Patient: sex F, age 58
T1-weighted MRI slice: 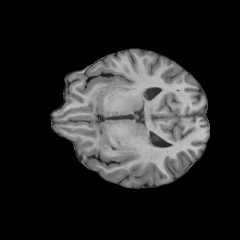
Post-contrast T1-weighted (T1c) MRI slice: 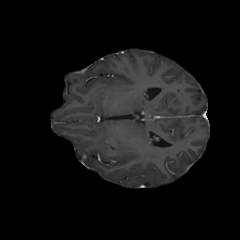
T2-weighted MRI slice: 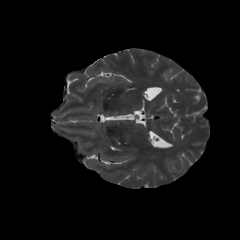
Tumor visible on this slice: no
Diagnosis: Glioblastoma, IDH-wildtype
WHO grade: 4